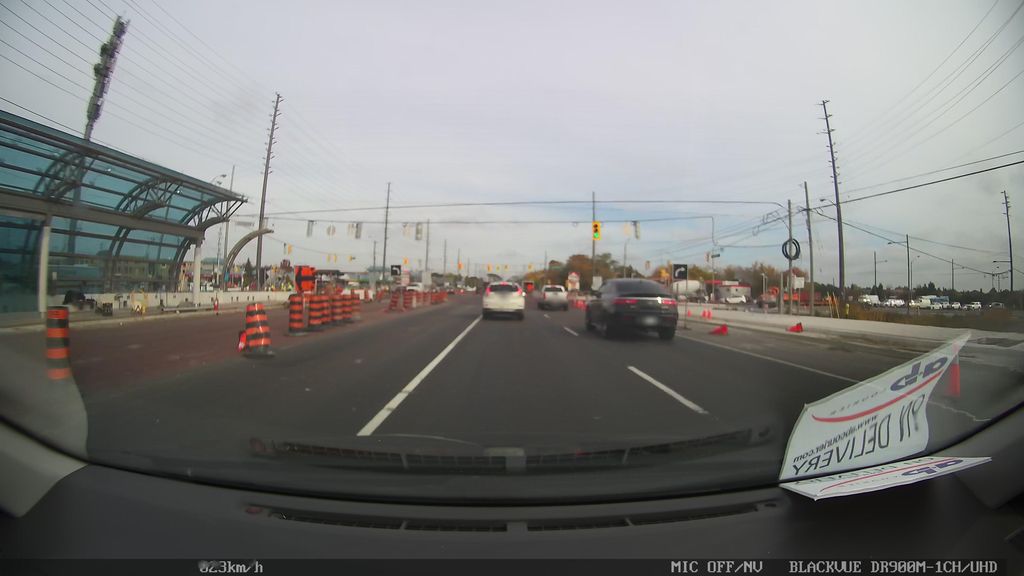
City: toronto